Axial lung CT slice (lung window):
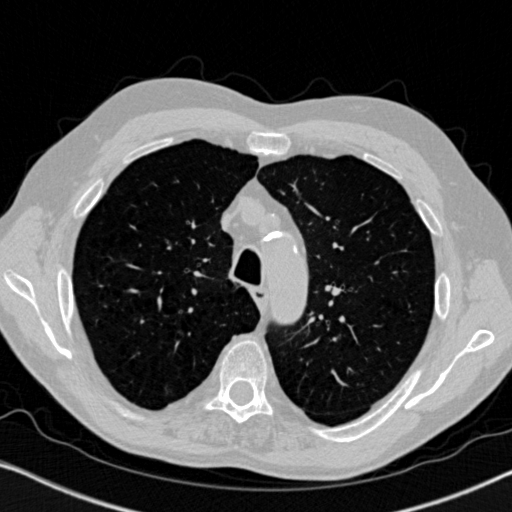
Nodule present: no